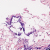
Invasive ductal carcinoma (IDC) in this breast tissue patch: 0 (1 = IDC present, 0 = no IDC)